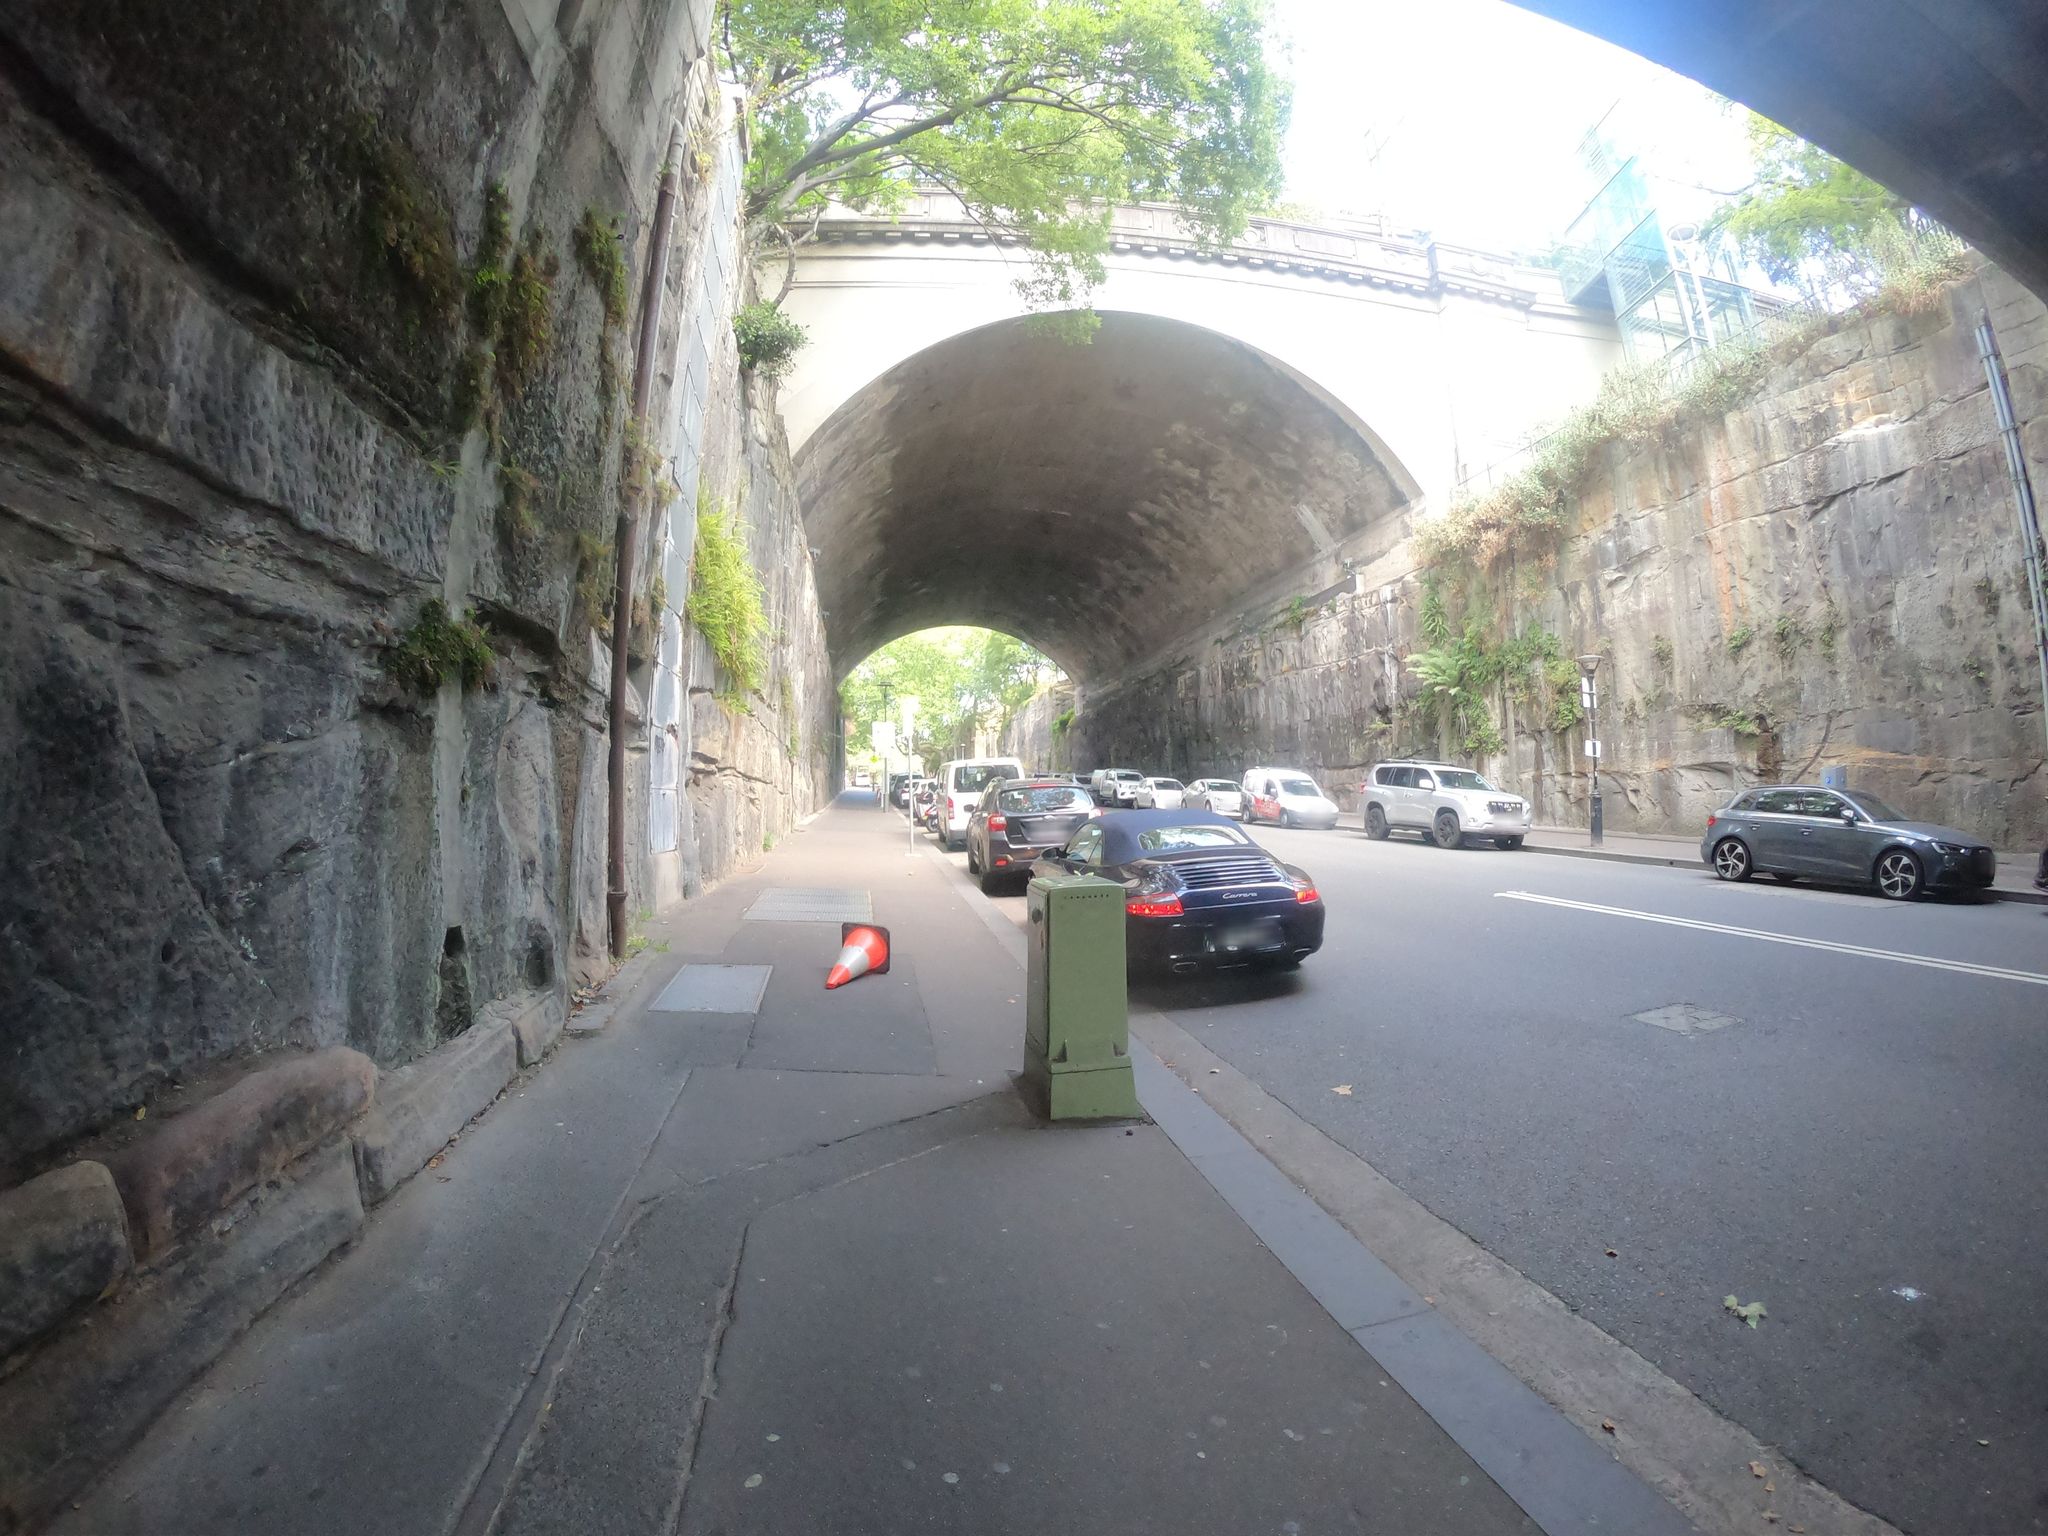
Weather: clear
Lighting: day
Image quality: good
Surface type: cycling surface
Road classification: residential, unclassified
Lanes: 2
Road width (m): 10.0
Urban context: urban centre
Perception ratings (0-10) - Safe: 2.72, Lively: 4.54, Beautiful: 6.48, Boring: 4.78, Depressing: 3.53, Wealthy: 1.28